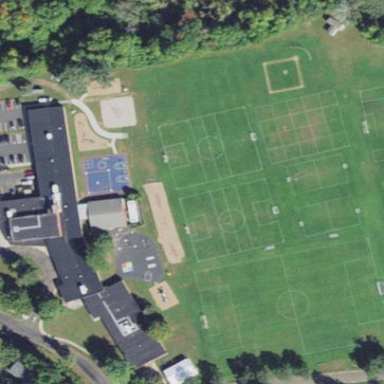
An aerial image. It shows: School.